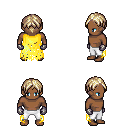
a pixel art fantasy rpg character, male body template, human, dark skin, yellow tattered cape, white pants, white blonde parted hairstyle, metal gloves, four views (front, back, left, right), 2x2 character sprite sheet, small pixel art, hard edges, no anti-aliasing